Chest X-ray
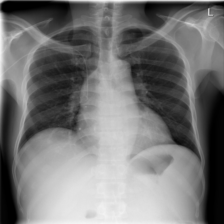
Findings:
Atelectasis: negative
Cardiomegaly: negative
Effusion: negative
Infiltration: negative
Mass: negative
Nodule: negative
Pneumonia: negative
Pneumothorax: negative
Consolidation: negative
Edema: negative
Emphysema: negative
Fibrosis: negative
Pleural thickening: negative
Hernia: negative